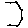
Label: hexagon